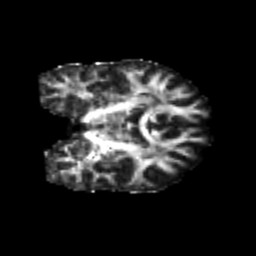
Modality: FA
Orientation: coronal
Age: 21
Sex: male
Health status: healthy
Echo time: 0.074 s